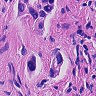
Metastatic tissue present: yes